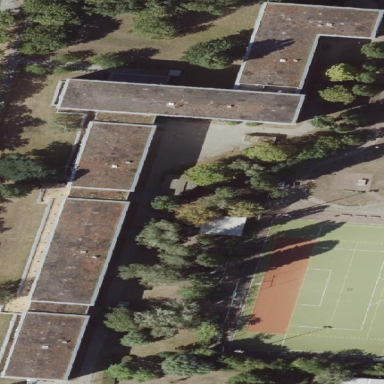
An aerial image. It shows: Dormitory building.